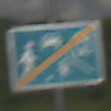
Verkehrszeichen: EndeVerkehrsberuhigterBereich
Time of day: Midday
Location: Outdoor (RoadRail)
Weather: PartlyCloudy
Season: NotSpecified
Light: Natural